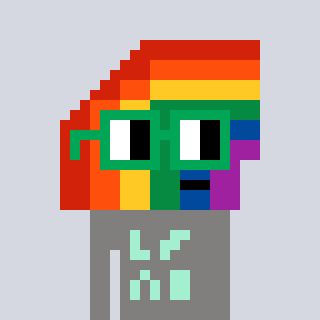
a pixel art character with square green glasses, a rainbow-shaped head and a bluegrey-colored body on a cool background